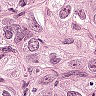
Metastatic tissue present: yes